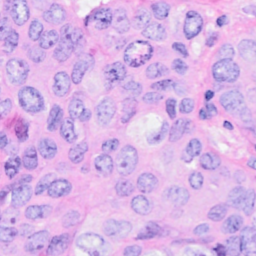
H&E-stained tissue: Breast